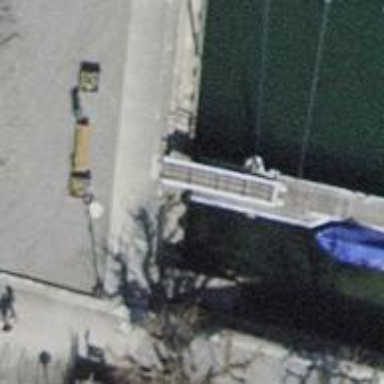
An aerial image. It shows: Man-made pier.